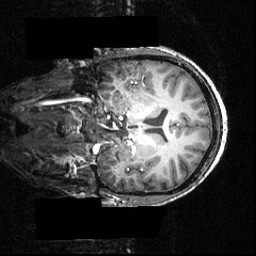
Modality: T1w
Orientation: coronal
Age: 21
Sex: male
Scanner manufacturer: siemens
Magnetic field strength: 3.951 T
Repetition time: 1.5 s
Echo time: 0.00335 s